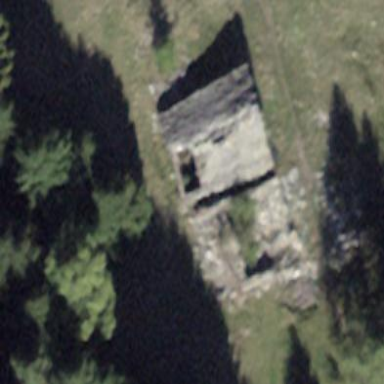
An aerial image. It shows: Historic building now in ruins.